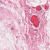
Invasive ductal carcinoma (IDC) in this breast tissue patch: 0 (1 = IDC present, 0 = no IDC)